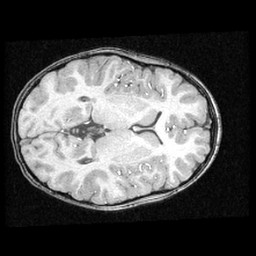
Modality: T1w
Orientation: axial
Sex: female
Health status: ill
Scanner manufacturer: ge
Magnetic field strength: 1.5 T
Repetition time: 21 s
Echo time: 0.008 s